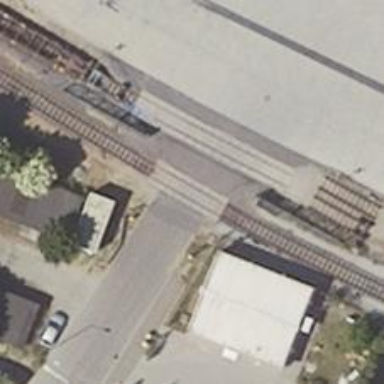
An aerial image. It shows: Level crossing along the railway.